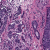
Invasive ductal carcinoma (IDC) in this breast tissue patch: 0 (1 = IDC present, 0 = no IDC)